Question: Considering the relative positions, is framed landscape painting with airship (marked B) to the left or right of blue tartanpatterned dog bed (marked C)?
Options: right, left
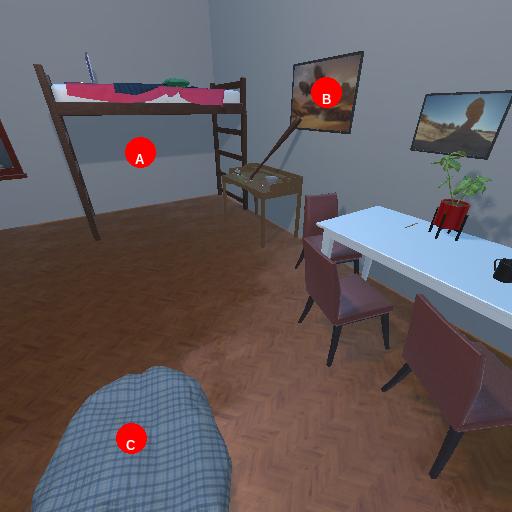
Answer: right